Interaction volume radius: 5 \u00c5
Interaction volume height: 25 \u00c5
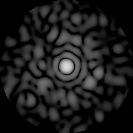
Disorder parameter: 0.828